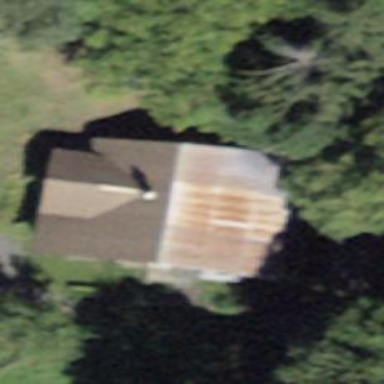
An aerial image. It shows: Farm building.